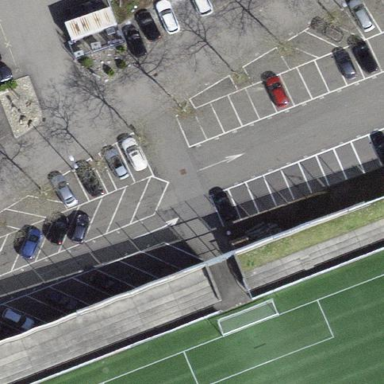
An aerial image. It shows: Parking area with surface.